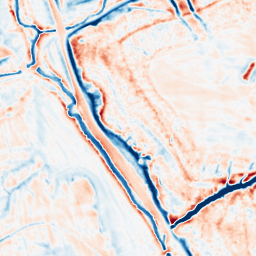
Category: multiscale
Decomposition family: dog_multiscale
Decomposition parameters: sigma_ratio: 2
n_scales: 3
base_sigma: 0.5
Upsampling method: linear_exact
Upsampling parameters: scale: 2
Upsampling scale: 2